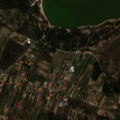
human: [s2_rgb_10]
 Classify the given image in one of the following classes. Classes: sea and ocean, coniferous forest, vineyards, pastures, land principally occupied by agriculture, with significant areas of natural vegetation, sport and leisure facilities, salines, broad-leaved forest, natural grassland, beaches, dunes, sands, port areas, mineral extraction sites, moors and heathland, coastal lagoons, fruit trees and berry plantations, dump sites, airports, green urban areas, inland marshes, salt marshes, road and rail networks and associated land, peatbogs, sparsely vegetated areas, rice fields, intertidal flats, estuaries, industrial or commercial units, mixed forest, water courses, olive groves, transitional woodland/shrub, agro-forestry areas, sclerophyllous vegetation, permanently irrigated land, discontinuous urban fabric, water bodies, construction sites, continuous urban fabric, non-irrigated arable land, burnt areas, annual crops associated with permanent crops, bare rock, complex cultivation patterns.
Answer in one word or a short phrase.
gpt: complex cultivation patterns, agro-forestry areas, coniferous forest, transitional woodland/shrub, water bodies